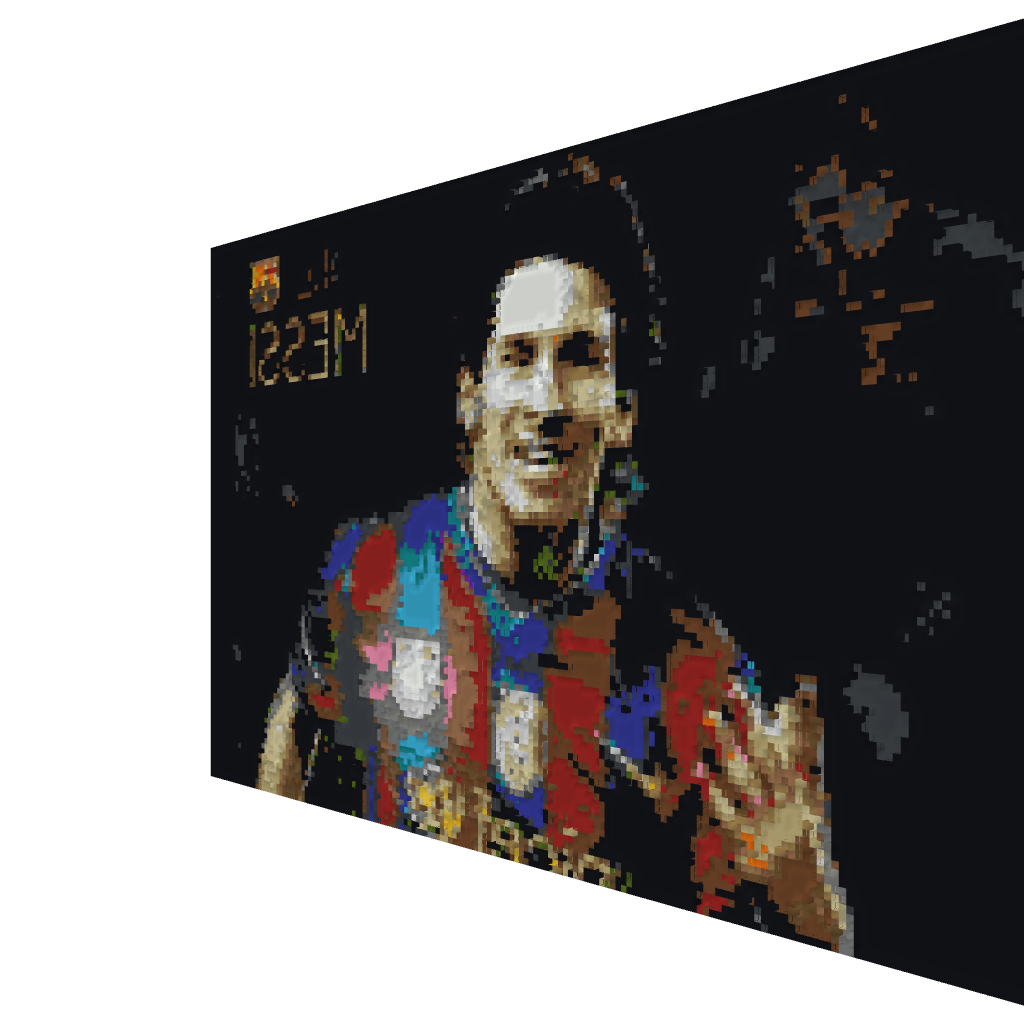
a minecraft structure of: Messi F.C Barcelona